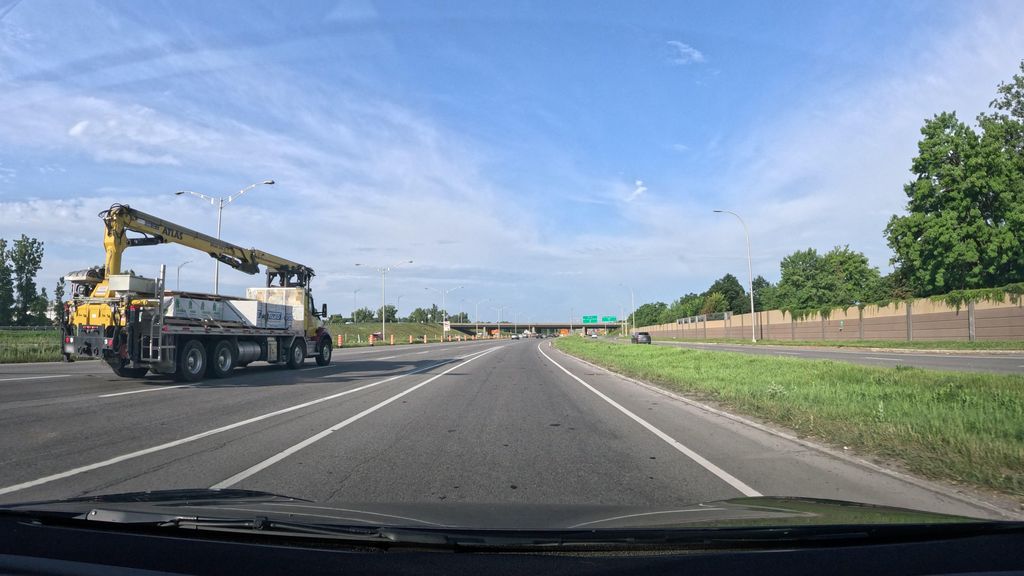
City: montreal